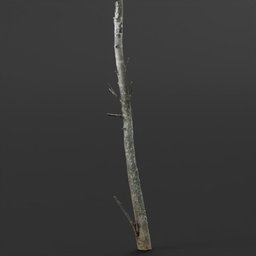
Label: nature